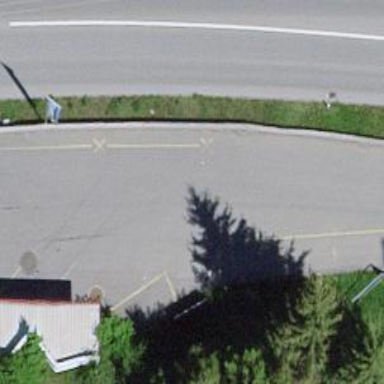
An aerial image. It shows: Asphalt road designated for service vehicles.